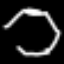
Label: octagon